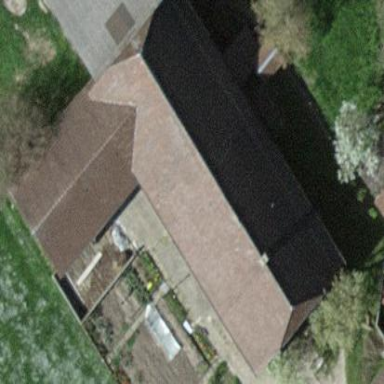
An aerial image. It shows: Farm building.